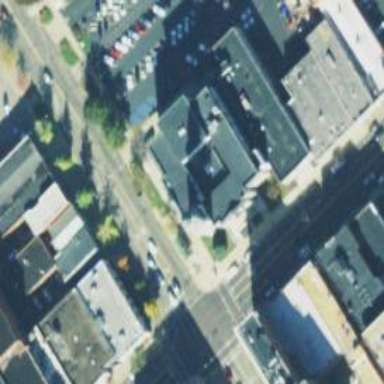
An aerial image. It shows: Courthouse building.